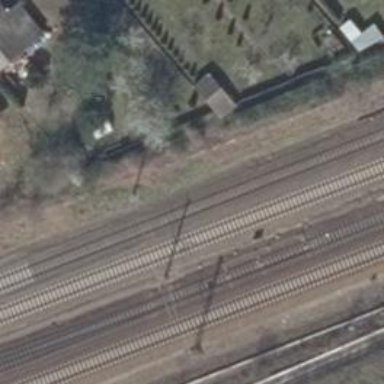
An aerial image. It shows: Railway with electrified contact lines.